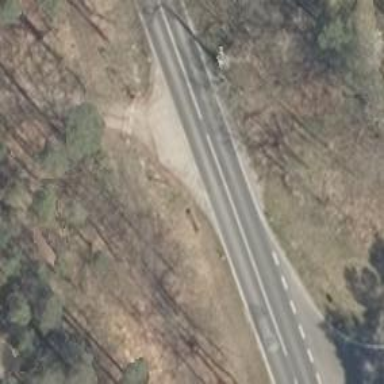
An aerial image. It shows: Secondary road with asphalt surface.